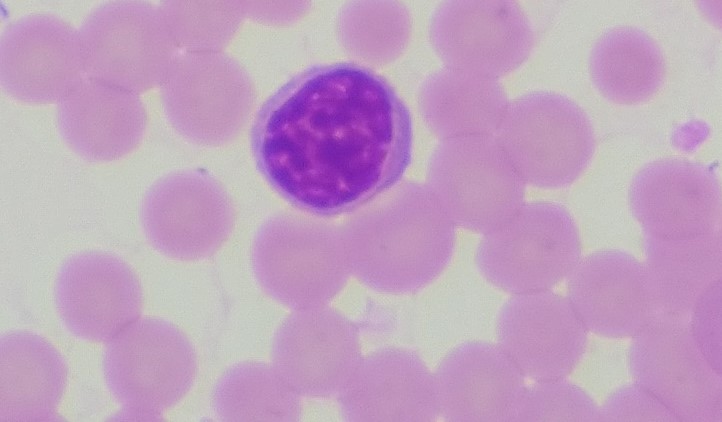
White blood cell type: Lymphocyte